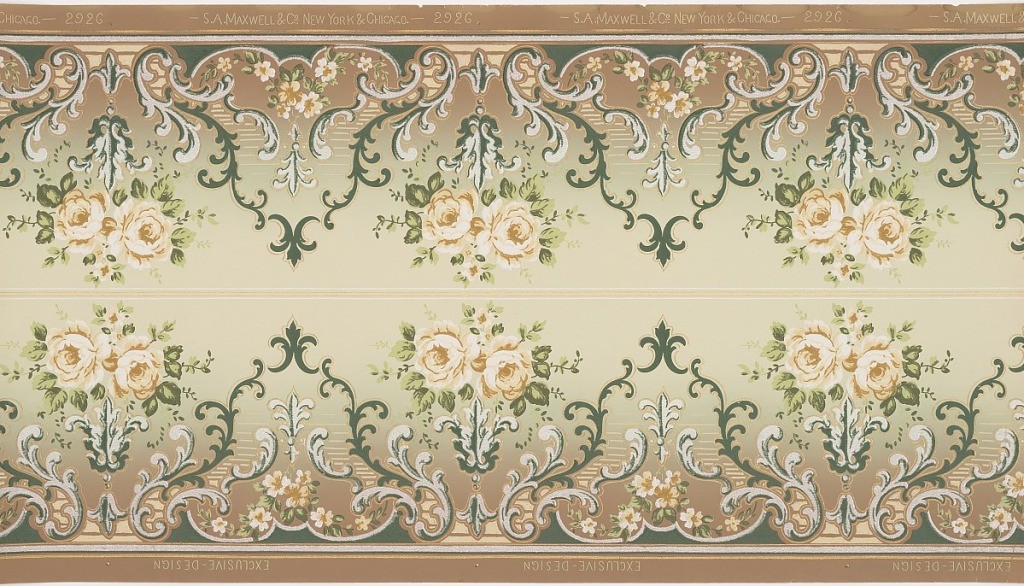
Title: Frieze
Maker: Maxwell & Co., S.A., Chicago, Illinois, USA
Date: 1905–1915
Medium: Machine-printed paper
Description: Two bands of mirror-reversed repeating design of a flower bouquet supported by a fleur-de-lis bridged between a bell-like acanthus leaf design having acanthus and flower interior decoration on a ground which becomes darker towards the base, separated and bordered by thin horizontal strips. Printed in greens, white, cream, gold, mica and brown.